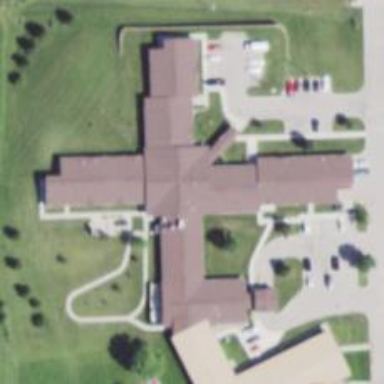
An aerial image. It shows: Nursing home.